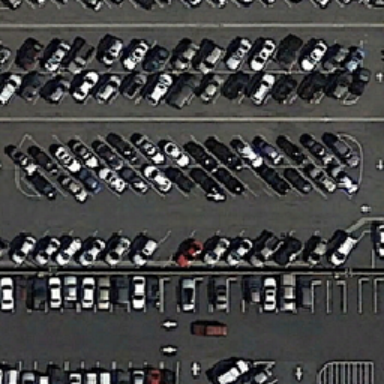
Parking is still available .